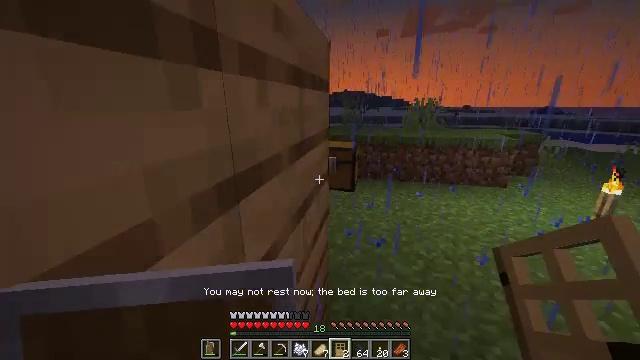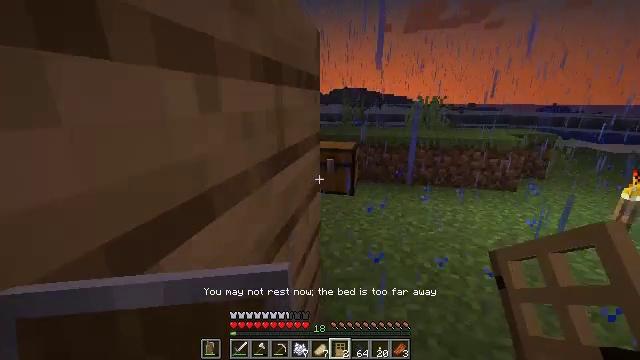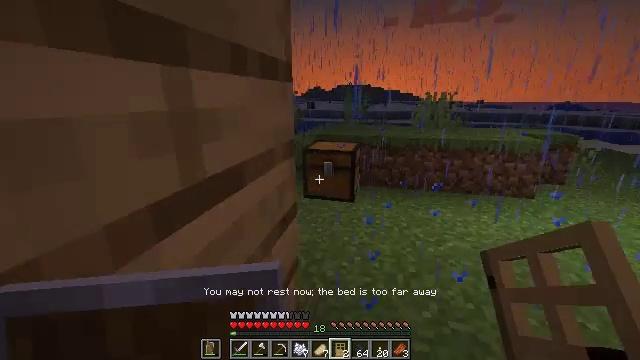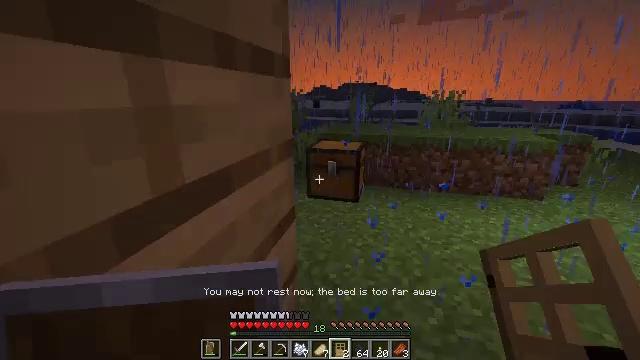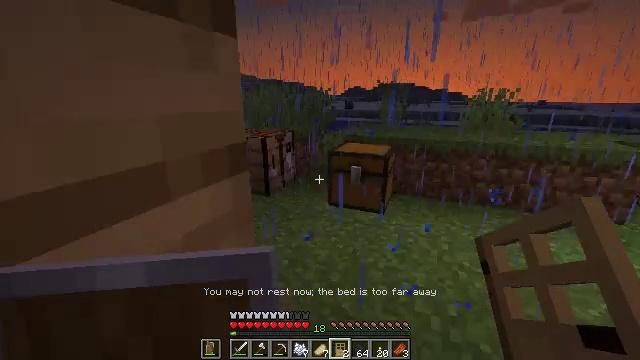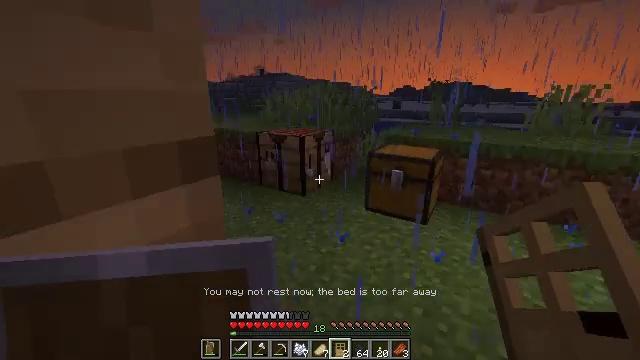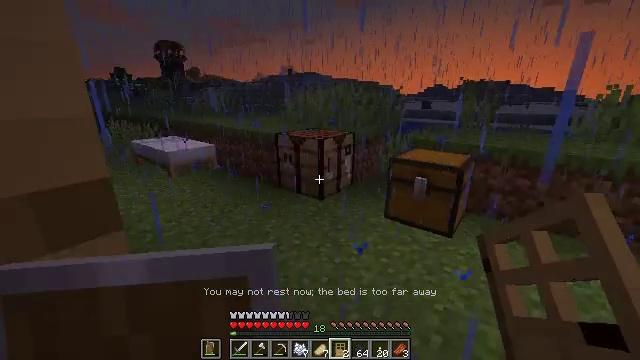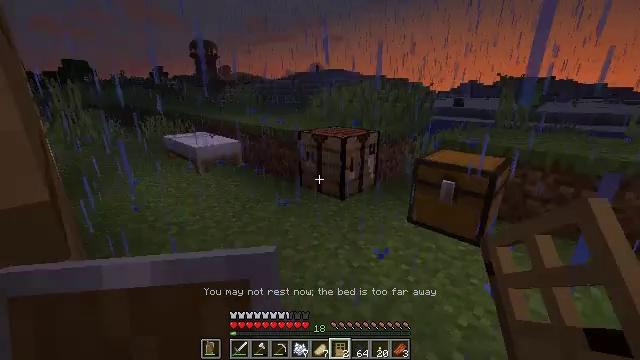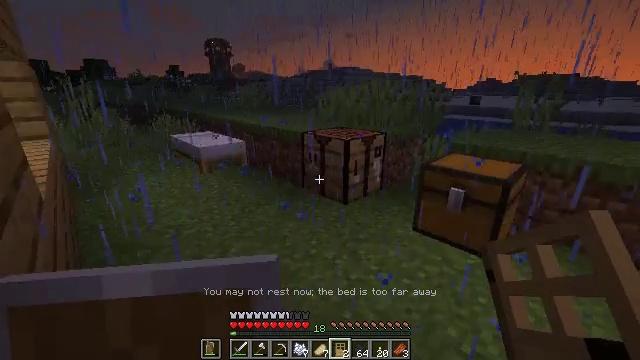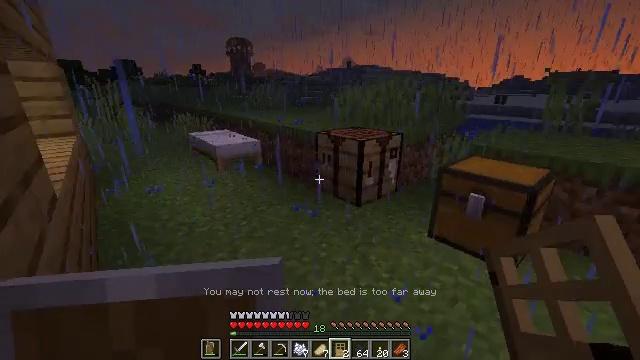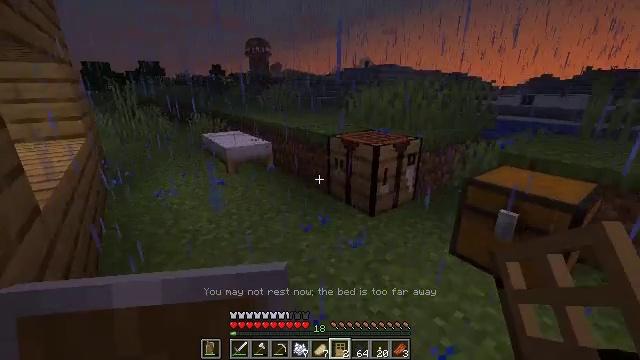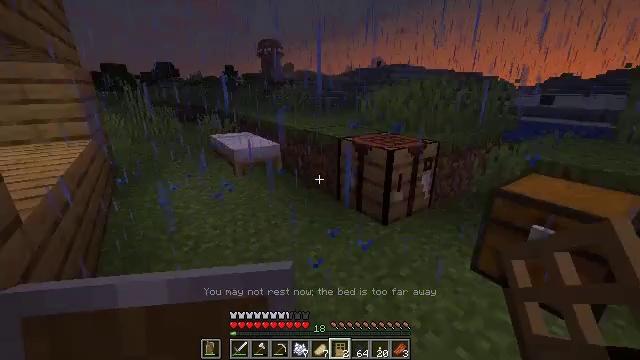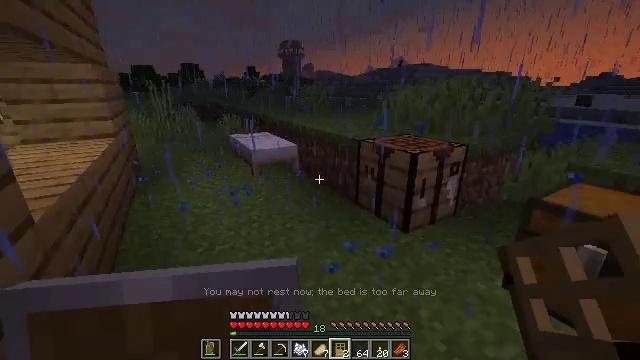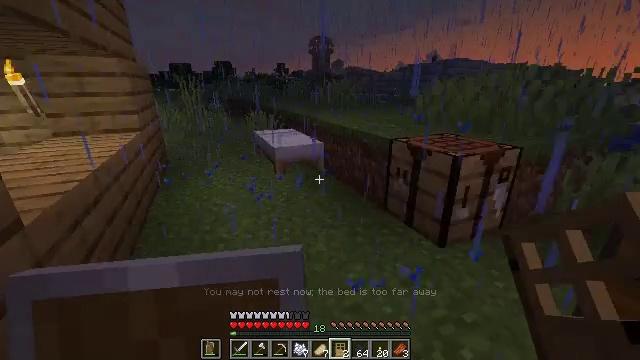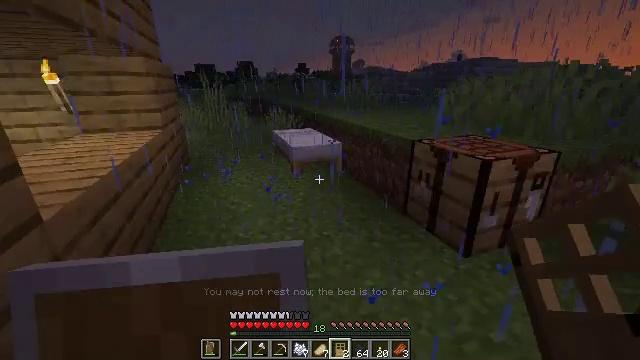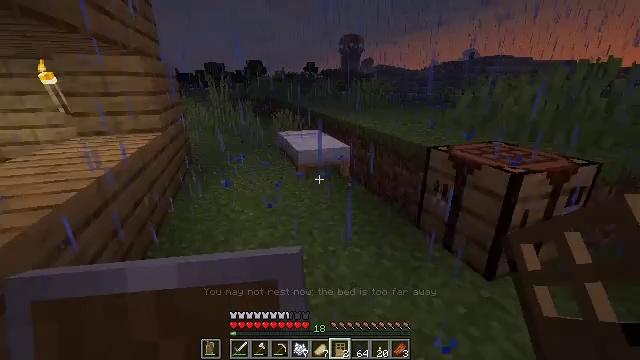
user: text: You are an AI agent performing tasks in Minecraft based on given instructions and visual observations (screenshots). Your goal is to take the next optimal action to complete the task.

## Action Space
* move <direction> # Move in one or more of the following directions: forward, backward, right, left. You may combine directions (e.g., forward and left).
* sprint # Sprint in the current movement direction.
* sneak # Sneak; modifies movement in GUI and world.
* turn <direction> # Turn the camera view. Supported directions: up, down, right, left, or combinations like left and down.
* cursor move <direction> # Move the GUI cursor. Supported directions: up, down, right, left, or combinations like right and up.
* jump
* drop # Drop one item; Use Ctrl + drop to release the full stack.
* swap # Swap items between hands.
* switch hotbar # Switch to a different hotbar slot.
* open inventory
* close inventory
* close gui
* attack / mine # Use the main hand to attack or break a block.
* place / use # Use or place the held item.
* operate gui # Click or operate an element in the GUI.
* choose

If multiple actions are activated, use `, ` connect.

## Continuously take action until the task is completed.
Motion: motion action
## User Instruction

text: Collect sand to make glass.
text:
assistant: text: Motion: move forward
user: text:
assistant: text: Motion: move forward
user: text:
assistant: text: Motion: move forward, turn left
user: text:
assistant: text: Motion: move forward, turn left
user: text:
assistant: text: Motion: move forward, turn left
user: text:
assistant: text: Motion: move forward, turn left
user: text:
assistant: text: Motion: move forward, turn left
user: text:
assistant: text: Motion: move forward, turn left
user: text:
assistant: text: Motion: move forward, turn left
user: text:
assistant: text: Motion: move forward, turn left
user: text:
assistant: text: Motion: move forward, turn left
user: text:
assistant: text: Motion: move forward, turn left
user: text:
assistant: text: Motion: move forward, turn left
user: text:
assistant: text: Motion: move forward, turn left
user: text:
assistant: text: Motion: move forward, turn left
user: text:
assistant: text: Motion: move forward
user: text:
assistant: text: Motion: move forward
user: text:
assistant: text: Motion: move forward
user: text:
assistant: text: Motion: move forward
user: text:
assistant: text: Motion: move forward
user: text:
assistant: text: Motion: move forward
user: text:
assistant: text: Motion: move forward
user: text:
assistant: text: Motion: move forward
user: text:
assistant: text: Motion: move forward
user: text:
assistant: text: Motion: move forward, turn left and down, use / place
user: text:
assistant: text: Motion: move forward, use / place
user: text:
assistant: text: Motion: move forward, use / place
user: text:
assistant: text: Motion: move forward
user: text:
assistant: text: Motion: move forward
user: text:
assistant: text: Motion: no_op